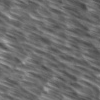
Atmospheric dust classification: not_dusty